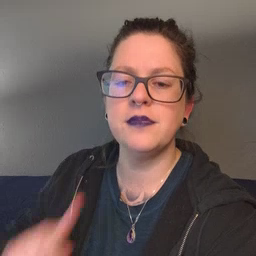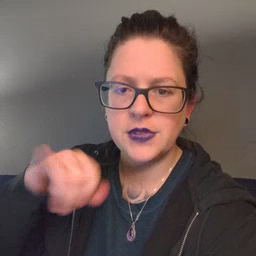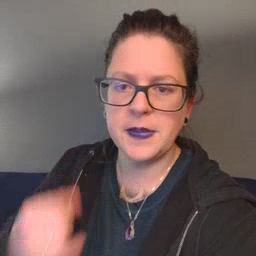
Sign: pajamas